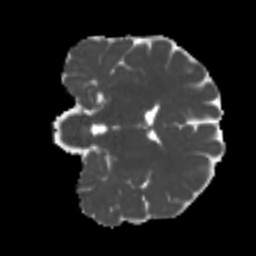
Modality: MD
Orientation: coronal
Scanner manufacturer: siemens
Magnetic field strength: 3 T
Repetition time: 4 s
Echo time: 0.0594 s